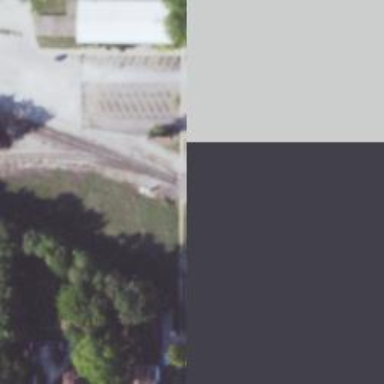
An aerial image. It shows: Railway crossing.